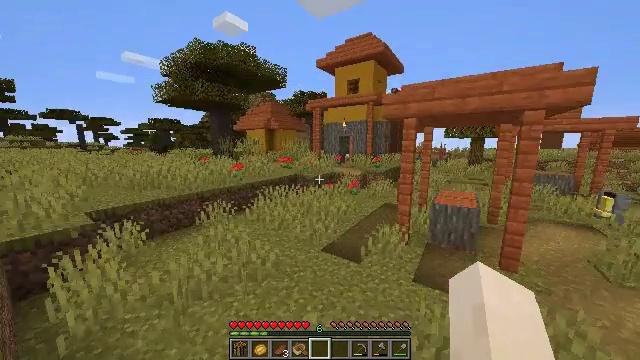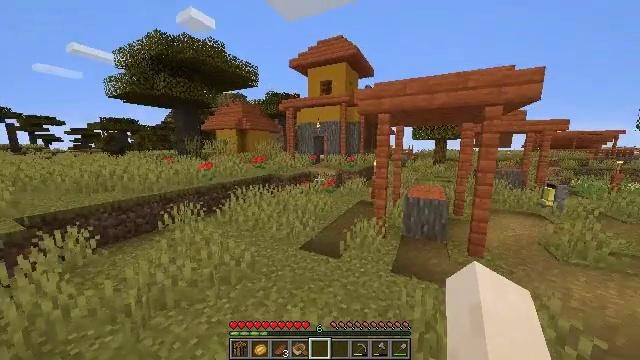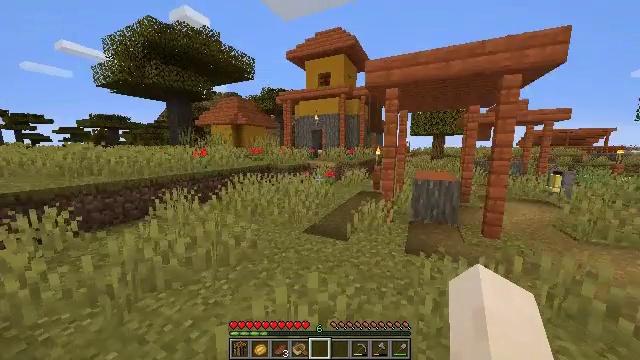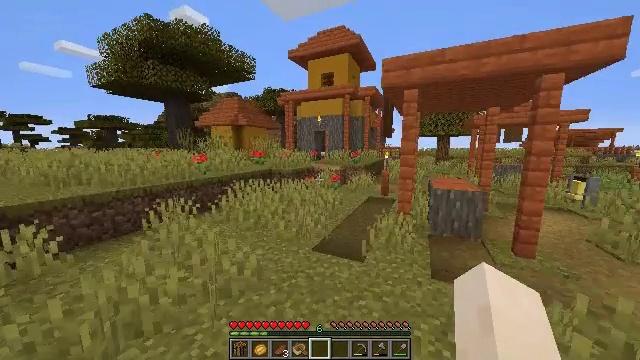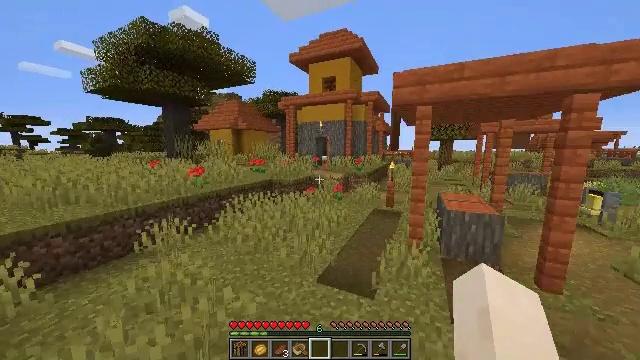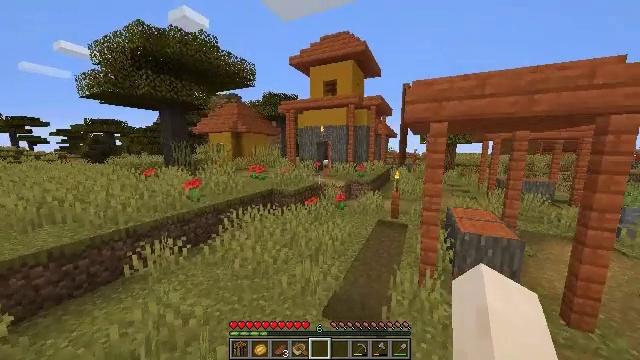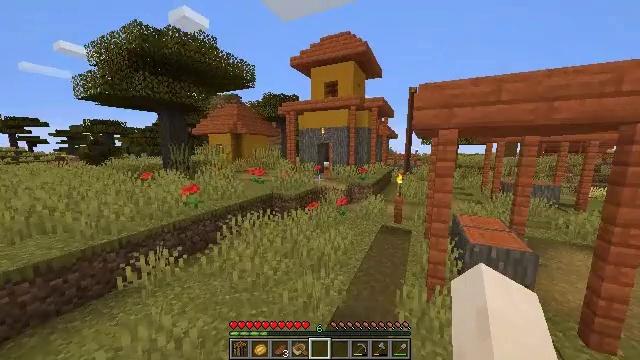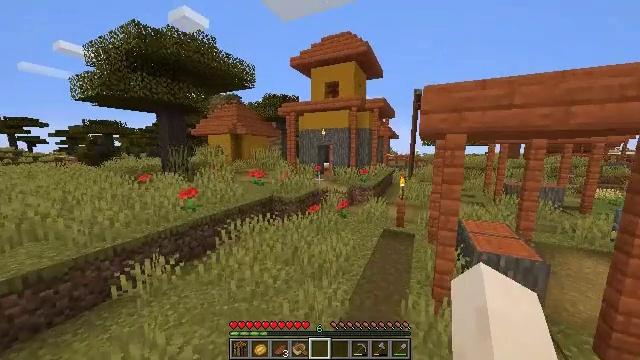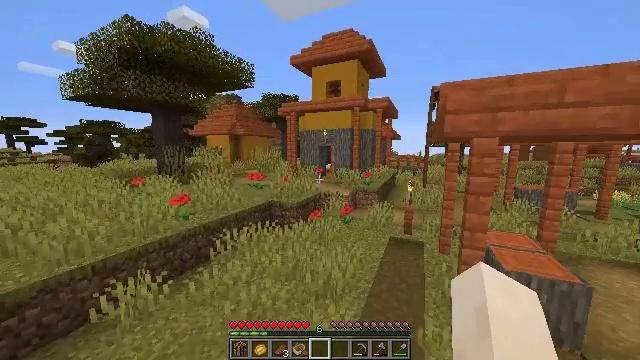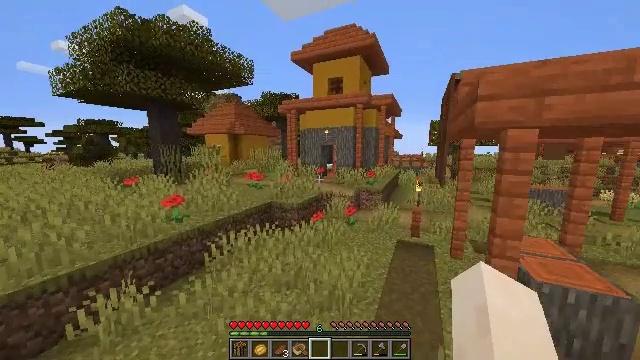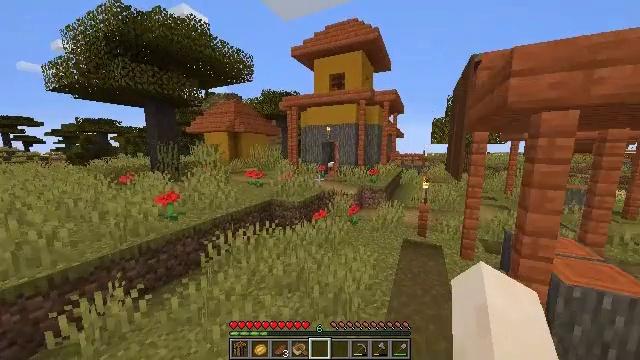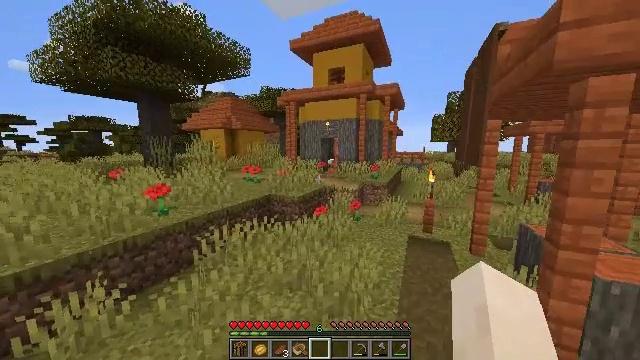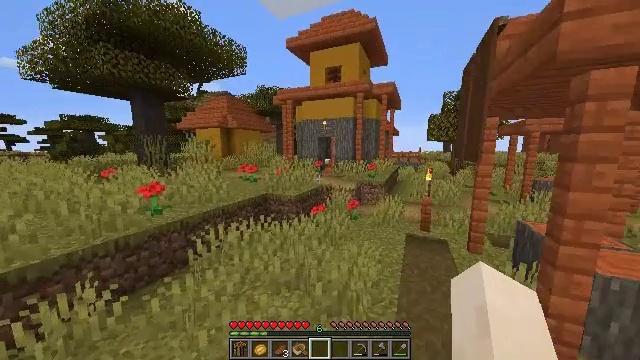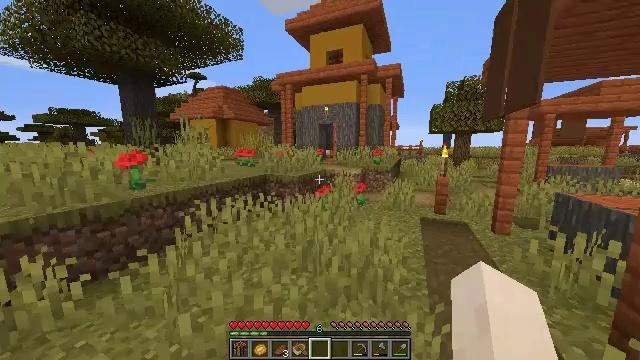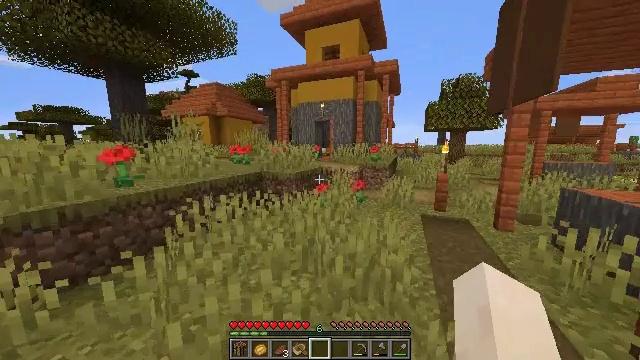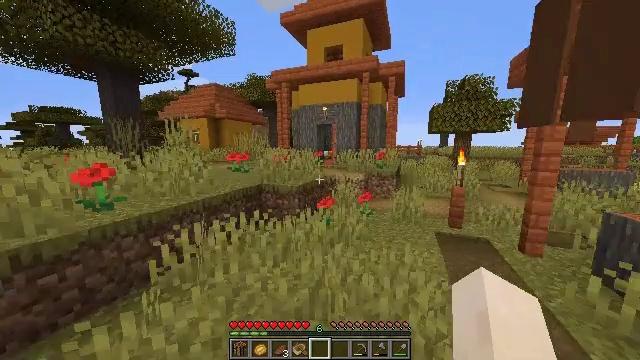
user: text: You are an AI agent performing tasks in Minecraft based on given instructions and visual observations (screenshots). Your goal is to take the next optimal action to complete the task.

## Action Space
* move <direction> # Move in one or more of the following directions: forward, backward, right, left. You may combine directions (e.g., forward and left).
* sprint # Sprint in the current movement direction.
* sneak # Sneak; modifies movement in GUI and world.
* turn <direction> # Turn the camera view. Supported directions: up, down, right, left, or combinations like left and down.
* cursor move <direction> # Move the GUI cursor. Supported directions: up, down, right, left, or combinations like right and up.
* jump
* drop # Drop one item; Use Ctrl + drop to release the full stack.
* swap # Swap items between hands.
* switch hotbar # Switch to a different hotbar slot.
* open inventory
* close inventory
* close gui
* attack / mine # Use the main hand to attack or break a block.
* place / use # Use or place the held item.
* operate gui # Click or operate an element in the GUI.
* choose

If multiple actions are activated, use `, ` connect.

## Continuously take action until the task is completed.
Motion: motion action
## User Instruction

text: Mine the acacia fence.
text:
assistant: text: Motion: move forward, sprint, turn right, jump
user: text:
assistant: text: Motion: move forward, sprint, turn right, jump
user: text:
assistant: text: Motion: move forward, sprint, jump
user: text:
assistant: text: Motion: move forward, sprint, jump
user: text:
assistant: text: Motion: move forward, sprint, jump
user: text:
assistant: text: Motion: move forward, sprint, jump
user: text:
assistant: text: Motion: move forward, sprint, jump
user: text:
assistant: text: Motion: move forward, sprint, jump
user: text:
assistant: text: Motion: move forward and move left, sprint, jump
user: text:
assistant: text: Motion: move forward and move left, sprint, jump
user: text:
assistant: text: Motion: move forward and move left, sprint, jump
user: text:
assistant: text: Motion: move forward and move left, sprint, jump
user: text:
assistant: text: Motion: move forward and move left, sprint, jump
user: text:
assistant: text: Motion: move forward, sprint, turn right, jump
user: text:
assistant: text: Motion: move forward, sprint, jump
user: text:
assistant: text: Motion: move forward, sprint, jump
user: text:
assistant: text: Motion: move forward and move right, sprint, jump
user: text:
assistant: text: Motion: move forward and move right, sprint, jump
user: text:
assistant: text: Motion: move forward and move right, sprint, jump
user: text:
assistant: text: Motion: move forward, sprint, jump
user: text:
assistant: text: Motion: move forward, sprint, jump
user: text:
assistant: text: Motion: move forward, sprint, jump
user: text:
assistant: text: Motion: move forward, sprint
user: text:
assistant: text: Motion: move forward, sprint
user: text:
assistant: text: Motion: move forward, sprint
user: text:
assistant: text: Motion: move forward, sprint
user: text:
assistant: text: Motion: move forward, sprint
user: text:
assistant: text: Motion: move forward, sprint
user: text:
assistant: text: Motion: move forward, sprint, jump
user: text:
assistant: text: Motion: move forward, sprint, jump